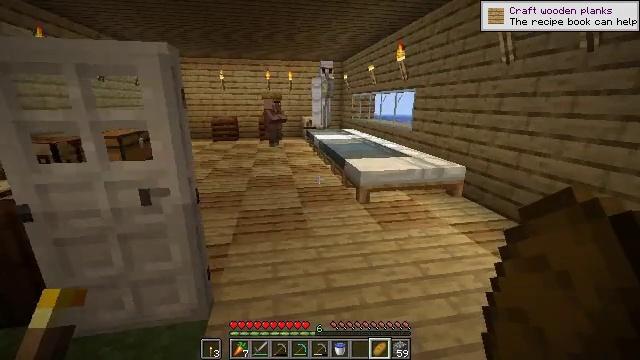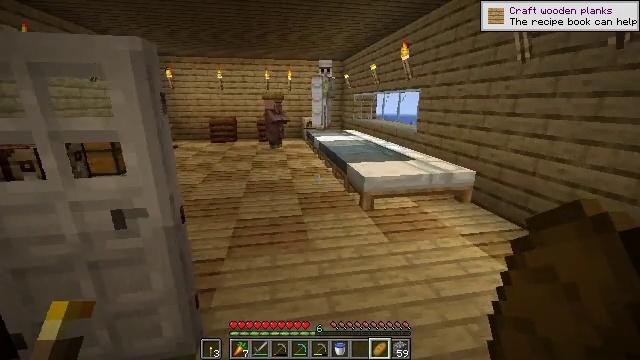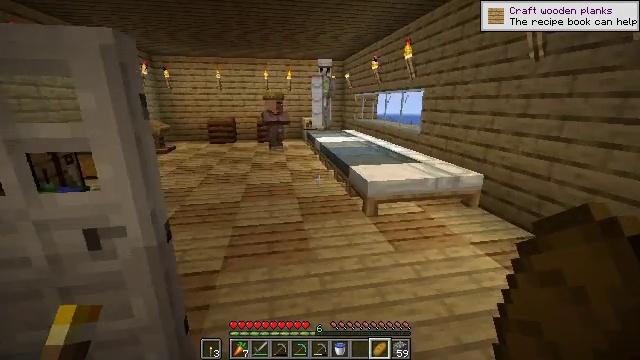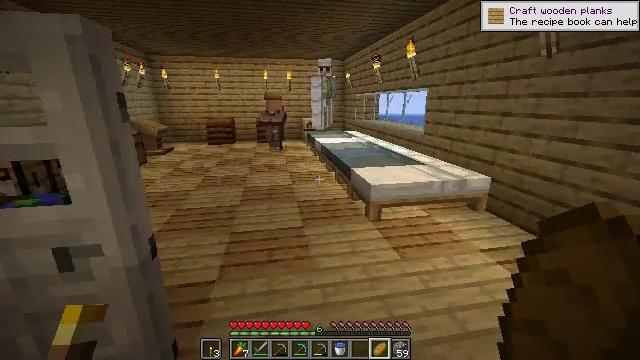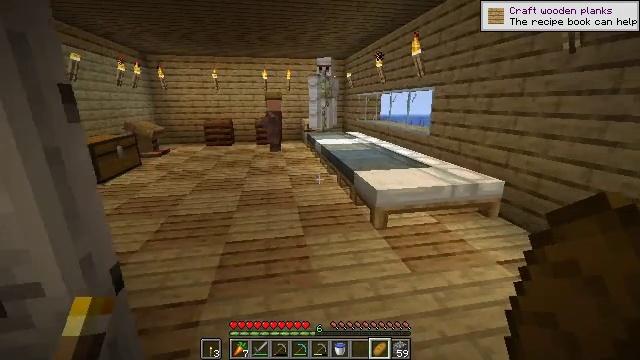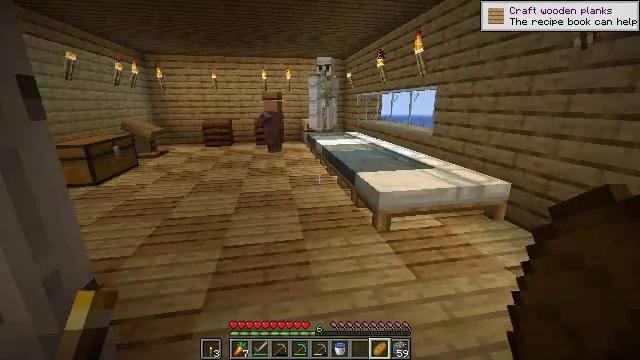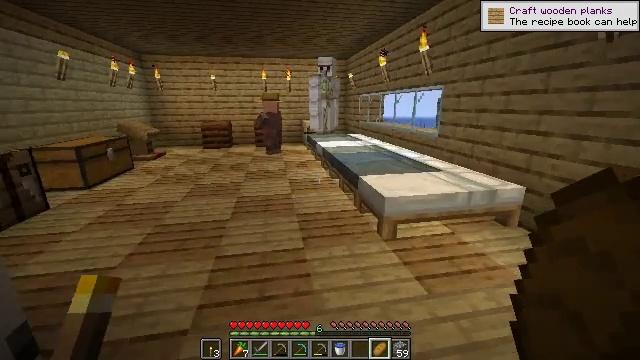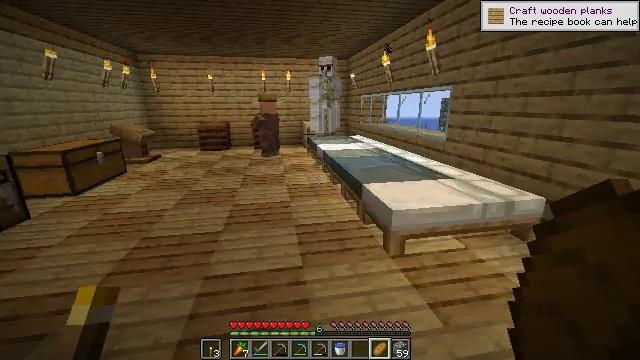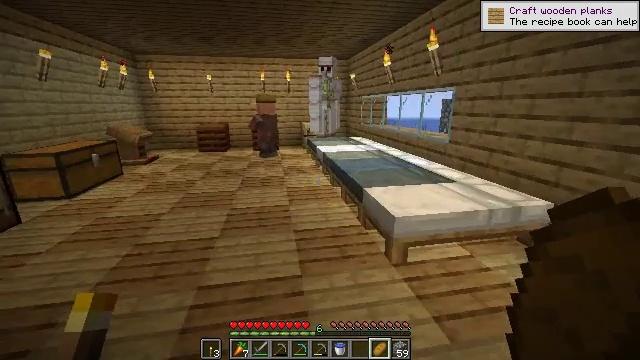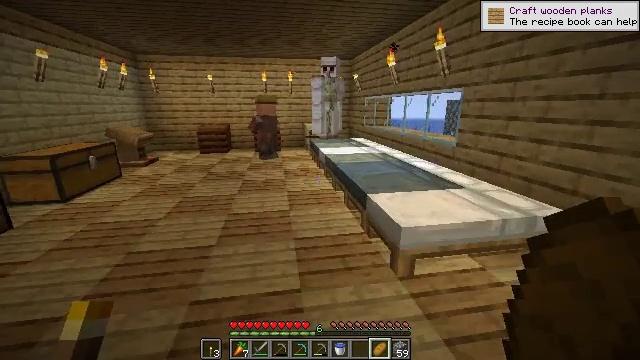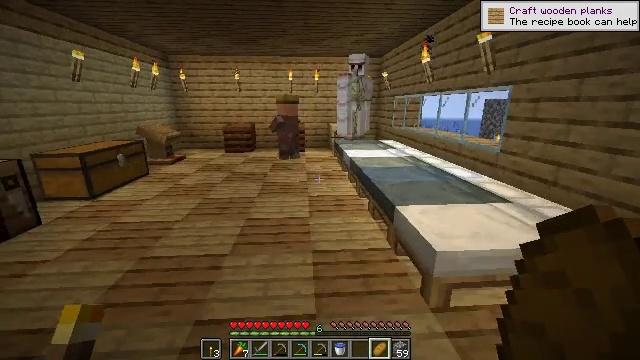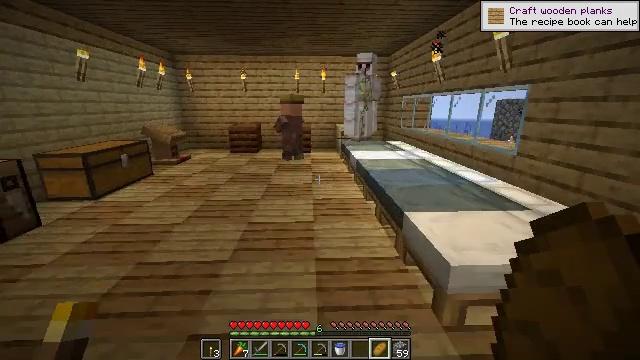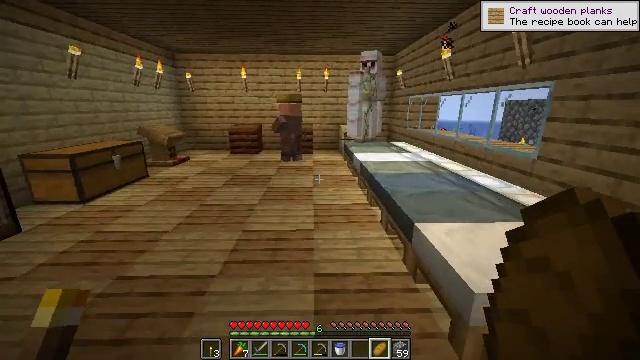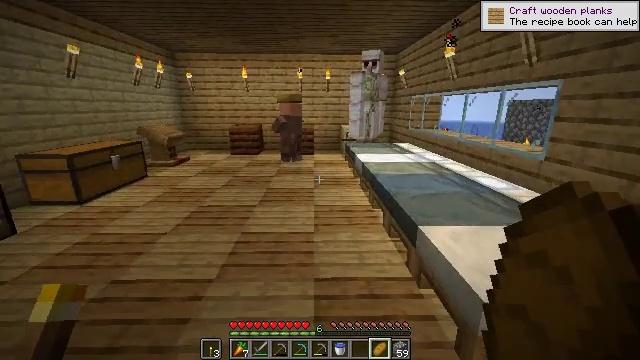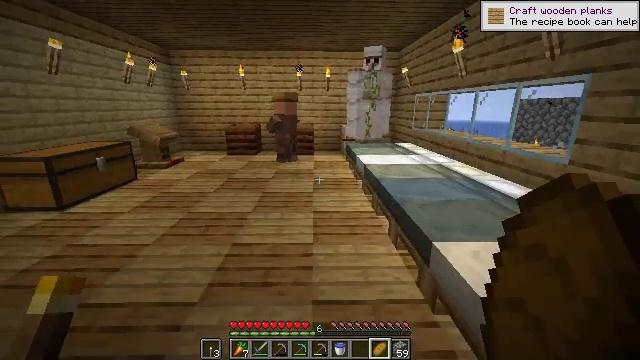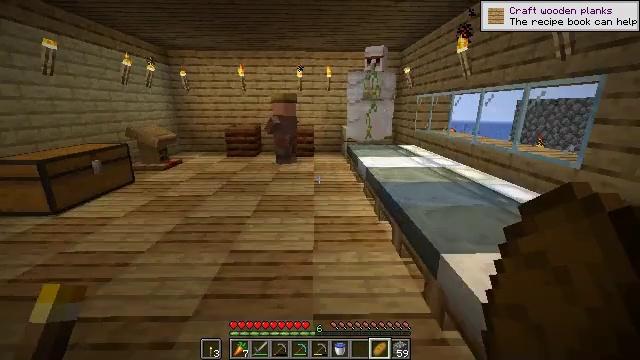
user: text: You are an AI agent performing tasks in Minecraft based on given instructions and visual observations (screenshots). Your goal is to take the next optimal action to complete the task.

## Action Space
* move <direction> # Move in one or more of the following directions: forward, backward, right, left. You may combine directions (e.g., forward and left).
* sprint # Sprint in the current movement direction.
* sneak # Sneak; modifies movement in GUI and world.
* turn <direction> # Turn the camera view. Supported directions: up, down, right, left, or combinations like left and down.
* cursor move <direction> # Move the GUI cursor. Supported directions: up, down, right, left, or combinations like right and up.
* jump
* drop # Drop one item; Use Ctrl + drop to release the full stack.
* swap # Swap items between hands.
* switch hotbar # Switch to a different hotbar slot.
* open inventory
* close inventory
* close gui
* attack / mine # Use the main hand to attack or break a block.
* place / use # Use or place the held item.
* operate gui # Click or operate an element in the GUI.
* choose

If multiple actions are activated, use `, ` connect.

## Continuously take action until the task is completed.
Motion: motion action
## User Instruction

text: Drop a bread.
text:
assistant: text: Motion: move forward
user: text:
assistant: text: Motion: move forward
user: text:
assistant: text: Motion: move forward
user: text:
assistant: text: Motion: move forward
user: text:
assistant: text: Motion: move forward
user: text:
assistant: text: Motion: move forward
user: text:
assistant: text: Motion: move forward
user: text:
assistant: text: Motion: move forward
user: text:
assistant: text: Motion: move forward
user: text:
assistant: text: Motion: move forward, turn left
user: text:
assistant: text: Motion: move forward, turn left
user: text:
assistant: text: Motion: move forward
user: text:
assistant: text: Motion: move forward
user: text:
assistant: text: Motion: move forward
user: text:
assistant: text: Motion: move forward
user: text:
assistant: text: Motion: move forward
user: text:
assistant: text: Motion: move forward, turn left
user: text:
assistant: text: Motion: move forward, turn left
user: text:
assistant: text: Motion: move forward, turn left
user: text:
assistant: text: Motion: move forward, turn left
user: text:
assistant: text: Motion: move forward, turn left
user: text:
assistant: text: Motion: move forward
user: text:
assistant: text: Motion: move forward
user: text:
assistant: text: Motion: move forward
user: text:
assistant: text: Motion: move forward
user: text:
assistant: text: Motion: move forward
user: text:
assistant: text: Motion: move forward
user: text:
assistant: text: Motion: move forward
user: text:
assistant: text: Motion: move forward
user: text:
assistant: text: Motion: move forward